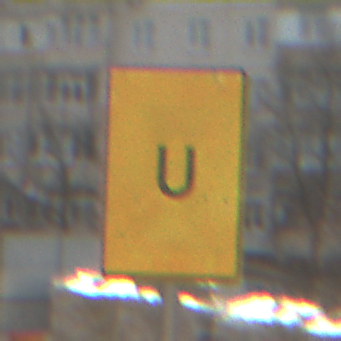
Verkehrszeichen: AnkuendigungOderFortsetzungUmleitungOhnePfeilsymbol
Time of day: MorningAfternoon
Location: Outdoor (Urban)
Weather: PartlyCloudy
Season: NotSpecified
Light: Natural